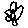
Label: flower